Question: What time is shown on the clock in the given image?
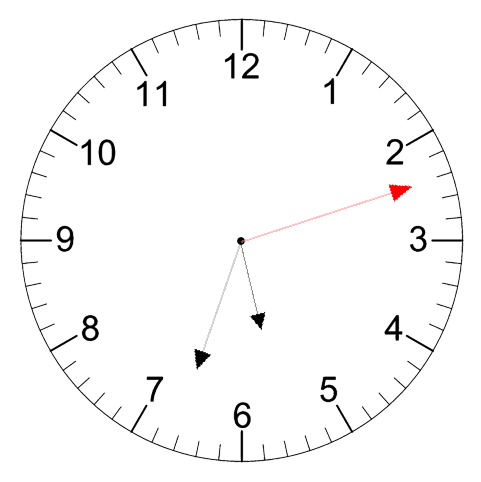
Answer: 05:33:12